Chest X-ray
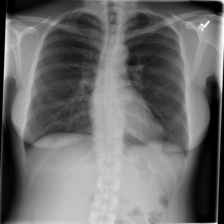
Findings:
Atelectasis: negative
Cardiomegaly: negative
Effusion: negative
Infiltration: negative
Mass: negative
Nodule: negative
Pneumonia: negative
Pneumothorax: negative
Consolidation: negative
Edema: negative
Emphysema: negative
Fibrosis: negative
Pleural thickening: negative
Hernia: negative